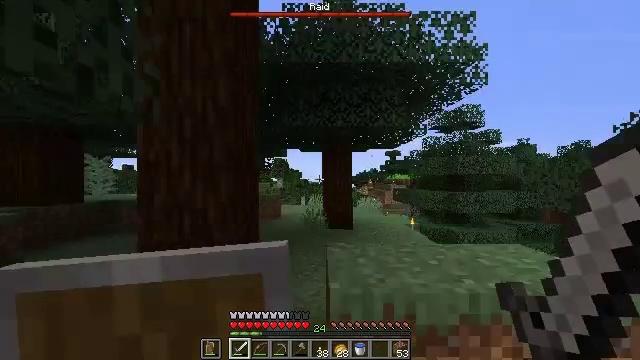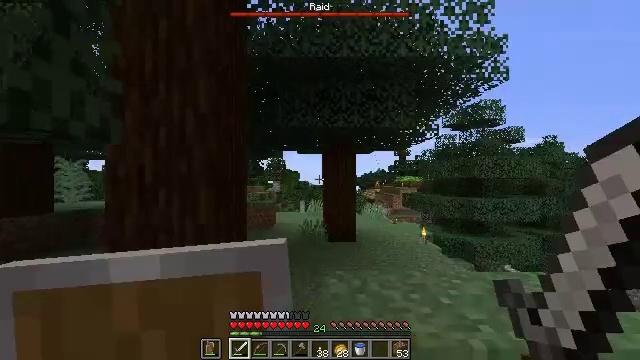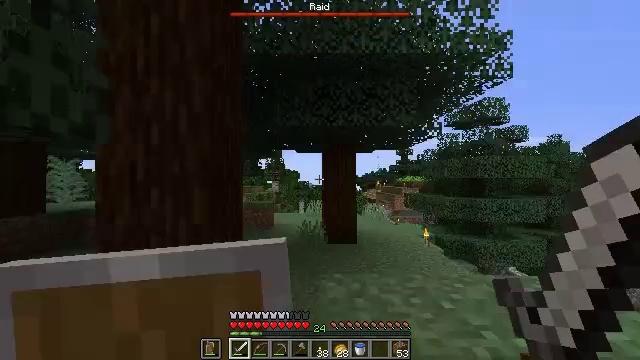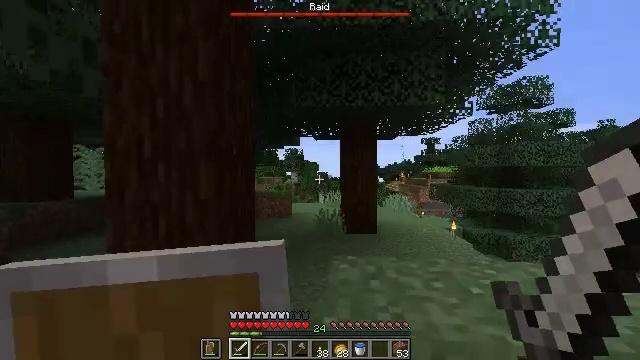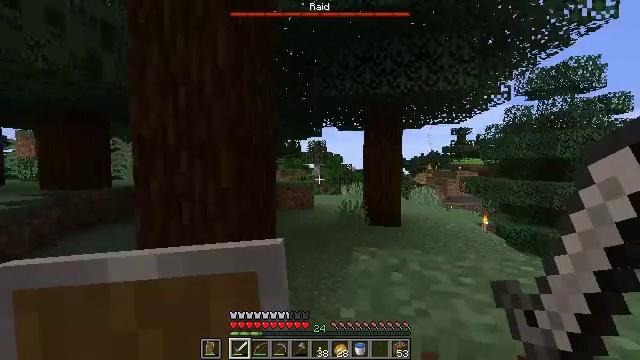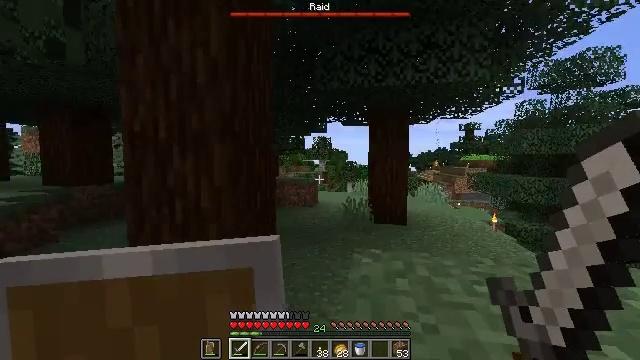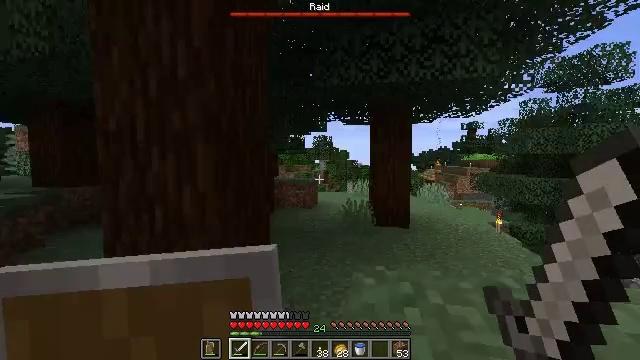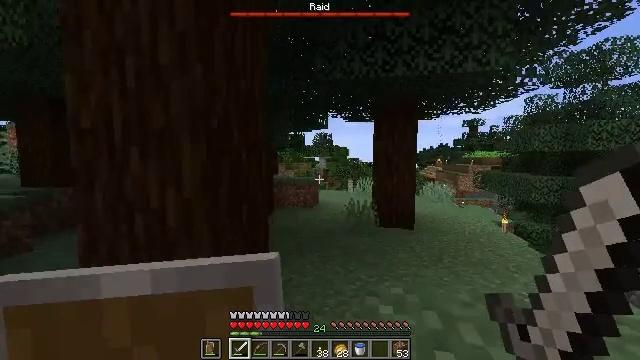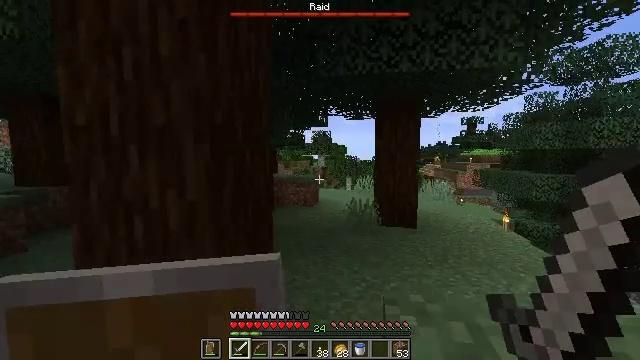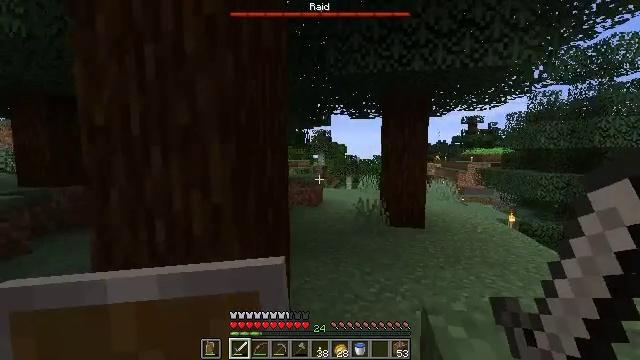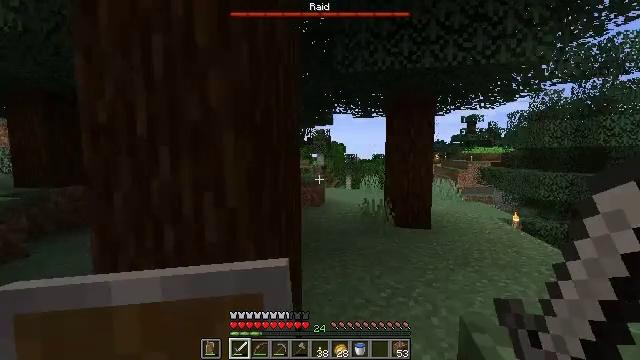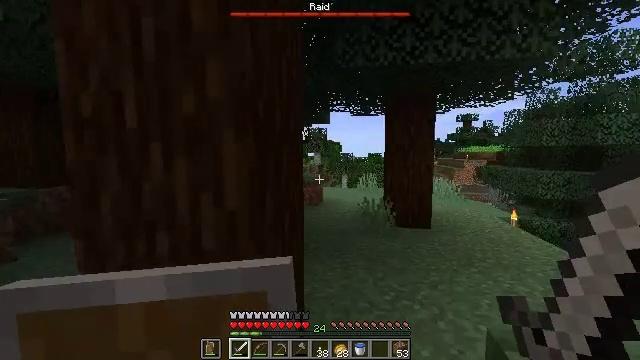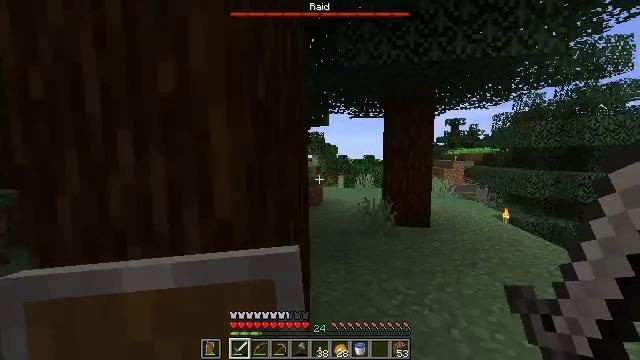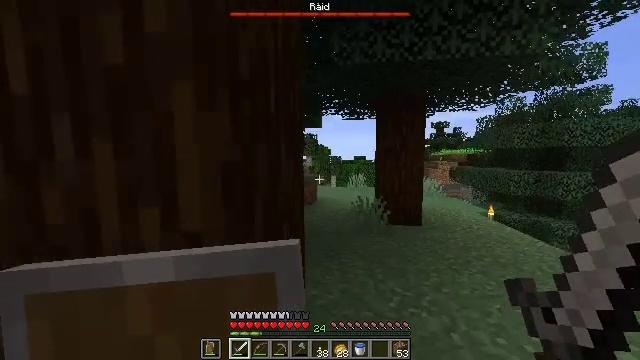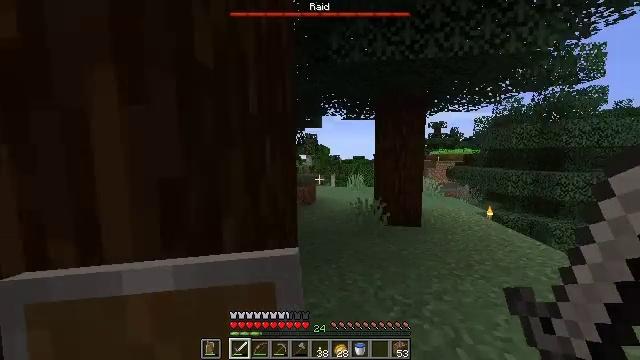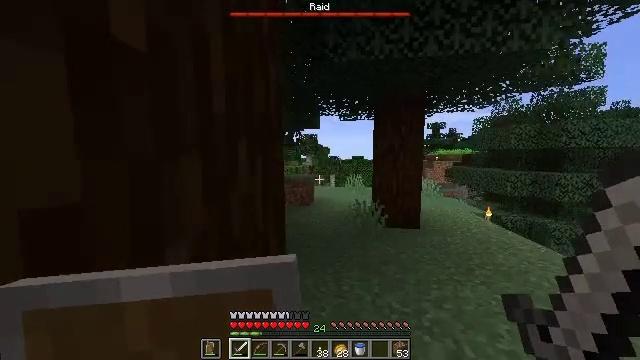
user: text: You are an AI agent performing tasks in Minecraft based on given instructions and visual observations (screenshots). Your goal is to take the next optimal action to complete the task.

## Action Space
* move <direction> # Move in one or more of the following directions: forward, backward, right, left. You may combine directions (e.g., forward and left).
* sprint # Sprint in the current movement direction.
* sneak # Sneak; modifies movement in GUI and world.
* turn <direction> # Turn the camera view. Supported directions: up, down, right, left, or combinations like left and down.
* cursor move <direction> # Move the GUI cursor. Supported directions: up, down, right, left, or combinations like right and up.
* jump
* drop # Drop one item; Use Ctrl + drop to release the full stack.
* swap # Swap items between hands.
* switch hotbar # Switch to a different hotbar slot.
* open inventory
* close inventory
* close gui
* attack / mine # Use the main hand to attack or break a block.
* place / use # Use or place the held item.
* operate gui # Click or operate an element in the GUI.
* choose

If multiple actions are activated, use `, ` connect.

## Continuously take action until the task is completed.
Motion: motion action
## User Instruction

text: Gather grass block for landscaping.
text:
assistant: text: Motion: move forward
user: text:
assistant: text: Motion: move forward
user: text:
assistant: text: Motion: move forward, turn left and down
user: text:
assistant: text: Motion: move forward, turn left and down
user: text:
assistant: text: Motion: move forward, turn left
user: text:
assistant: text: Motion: move forward
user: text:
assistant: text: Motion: move forward and move left
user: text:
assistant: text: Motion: move forward and move left
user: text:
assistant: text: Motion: move forward and move left
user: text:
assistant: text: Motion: move forward
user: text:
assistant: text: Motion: move forward, sprint
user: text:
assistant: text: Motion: move forward, sprint
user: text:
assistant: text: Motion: move forward, sprint, turn right
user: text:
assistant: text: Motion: move forward and move right
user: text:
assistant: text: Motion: move forward and move right
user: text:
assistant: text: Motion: move forward and move right
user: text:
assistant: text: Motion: move forward and move right
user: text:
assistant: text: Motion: move forward
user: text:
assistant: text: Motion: move forward, sprint, turn left
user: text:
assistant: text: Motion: move forward, sprint, turn left
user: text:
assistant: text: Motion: move forward, sprint
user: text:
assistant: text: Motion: move forward
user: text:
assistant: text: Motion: move forward, turn left
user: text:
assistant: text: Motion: move forward, turn left
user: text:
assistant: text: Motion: move forward and move right, turn left and down
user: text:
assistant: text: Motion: move forward and move right, turn left and down
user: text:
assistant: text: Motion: move forward and move right
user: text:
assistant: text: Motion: move forward and move right, turn right
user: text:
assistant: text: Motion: move forward and move right, turn right
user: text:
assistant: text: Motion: move forward and move right, turn right